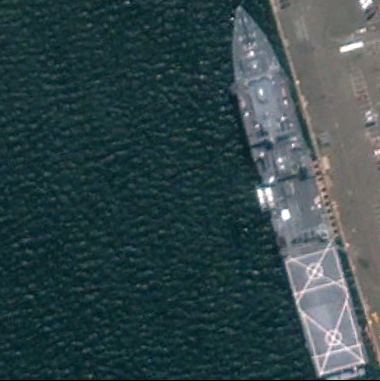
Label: combat